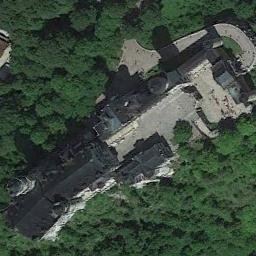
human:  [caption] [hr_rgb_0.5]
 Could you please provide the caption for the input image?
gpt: The roofs of palaces are all gray, And the whole looks like a trapezoid .

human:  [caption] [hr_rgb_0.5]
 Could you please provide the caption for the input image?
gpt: The palace is surrounded by trees .

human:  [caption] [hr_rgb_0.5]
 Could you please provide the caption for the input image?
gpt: The palace is surrounded by trees .

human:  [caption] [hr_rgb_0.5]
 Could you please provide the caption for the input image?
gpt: The dark gray palace with some towers is surrounded by a forest .

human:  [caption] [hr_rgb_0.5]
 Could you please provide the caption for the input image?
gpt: There are many green trees beside the black palace .